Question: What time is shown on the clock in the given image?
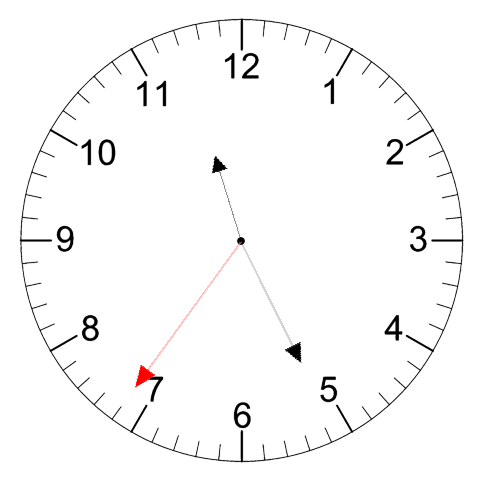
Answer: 11:25:36